Question: I am using flot.js for creating chart and am getting unwanted space.How can i remove that.
'''
var DataSet1 = [
[new Date("2013/01/02").getTime(), 30],
[new Date("2013/02/03").getTime(), 16 ],
[new Date("2013/03/04").getTime(), 32 ],
[new Date("2013/04/05").getTime(), 189],
[new Date("2013/05/06").getTime(), 192],
[new Date("2013/06/06").getTime(), 154],
[new Date("2013/07/06").getTime(), 336],
[new Date("2013/08/06").getTime(), 203],
[new Date("2013/09/06").getTime(), 366],
];
var chartColor = $(this).parent().parent().css("color");
$.plot($("#chart-revenue1"),[ { data: DataSet1} ] ,{
xaxis:
{ mode: "time",
min: (new Date("2013/01/01")).getTime(),
max: (new Date("2013/08/01")).getTime(),
timeformat: "%d/%m/%y",
ticks: [new Date("2013/01/01").getTime(),new Date("2013/02/01").getTime(),new Date("2013/03/01").getTime(),new Date("2013/04/01").getTime(),new Date("2013/05/01").getTime(),new Date("2013/06/01").getTime(),new Date("2013/07/01").getTime() ],
minTickSize :30
}
,yaxis: {
min:0, max: 400, tickSize: 50
},
series: {
label: "Revenue",
lines: {
show: true,
lineWidth: 3,
fill: true
},
shadowSize: 0,
},
grid: {backgroundColor: { colors: ["#ffffff", "#f4f4f4"] }},
colors: ["#294777"],
legend: {
show: true
}
});![enter image description here][2]
'''
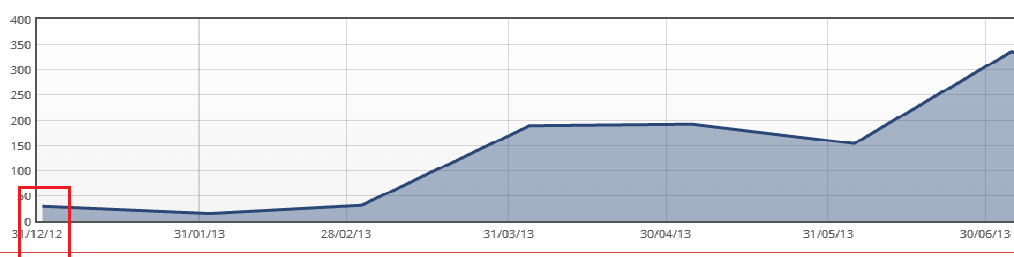
Answer: Change your x axis min value. You have set it to:
'''
min: (new Date("2013/01/01")).getTime(),
'''
But your first data point is
'''
new Date("2013/01/02").getTime()
'''
So, a day later.